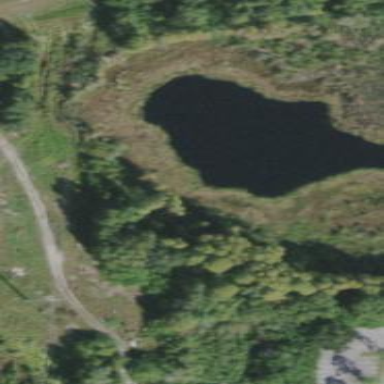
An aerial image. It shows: Serene lake surrounded by nature.